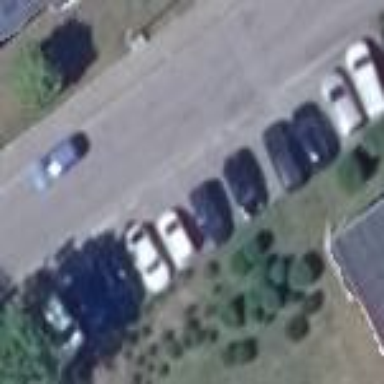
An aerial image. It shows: Parking area with surface.